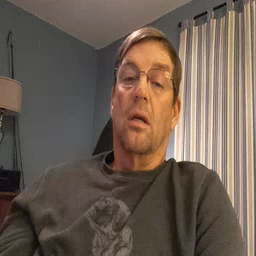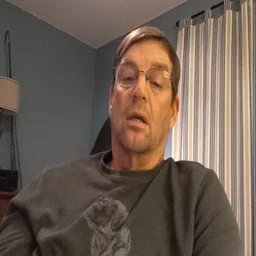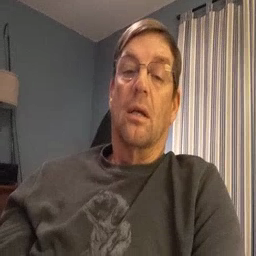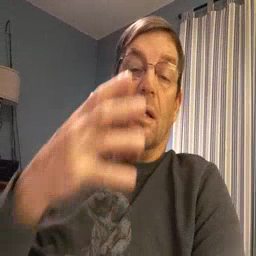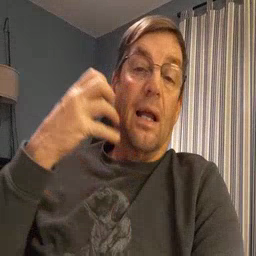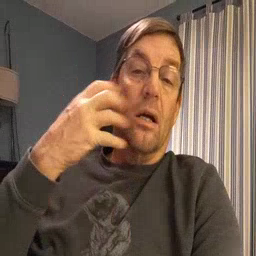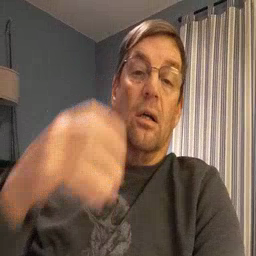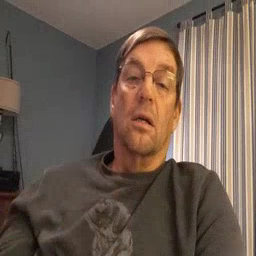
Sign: tiger